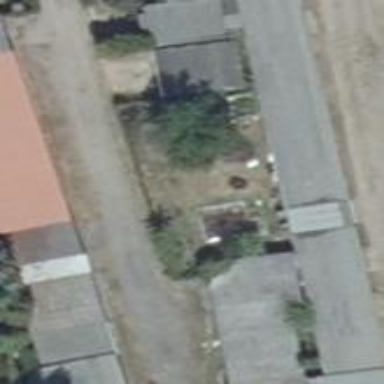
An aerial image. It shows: Group of garages.